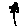
Label: flower